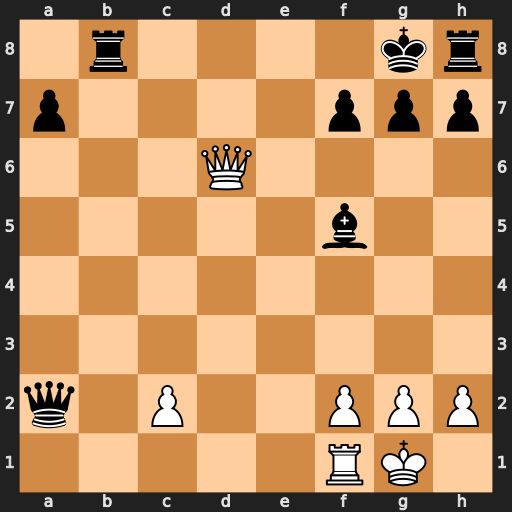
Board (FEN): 1r4kr/p4ppp/3Q4/5b2/8/8/q1P2PPP/5RK1
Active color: w
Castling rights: -
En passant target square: -
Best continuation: Qxb8+ Bc8 Qxc8#